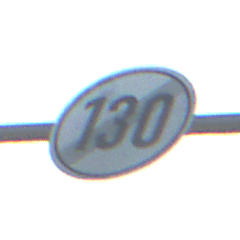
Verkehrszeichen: EndeGeschwindigkeit130
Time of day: MorningAfternoon
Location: Outdoor (Suburban)
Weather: PartlyCloudy
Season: NotSpecified
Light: Natural